Question: I want to get rid of the letters going up when I hit enter in a text field. What should I do?

It's part of the code.
'''
Container(
child: TextField(
textAlign: TextAlign.center,
autofocus: true,
// controller: myController,
onChanged: (value) {
// print('$value');
setState(() {
mainText = value;
});
},
keyboardType: TextInputType.multiline,
minLines: 1,
maxLines: 10,
decoration: InputDecoration(
focusedBorder: InputBorder.none,
enabledBorder: InputBorder.none,
hintText: "jjalbeun geulgwireul jibpilhaejuseyo",
hintStyle:
TextStyle(fontSize: 14, color: Colors.black),
),
),
)
'''
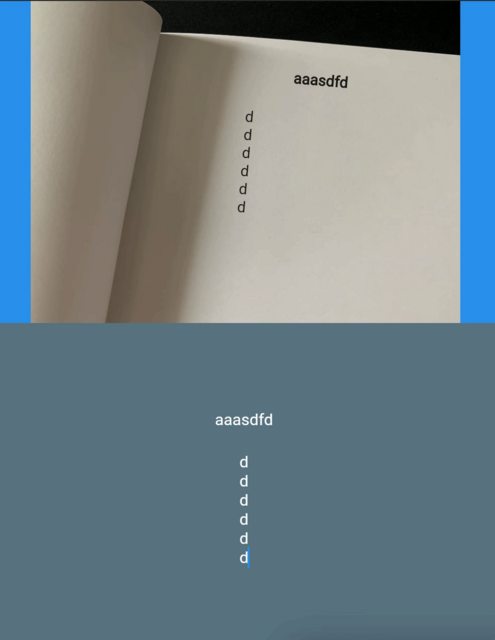
Answer: As per your hint text you just want short text and you can achieve by integrating with only single line textfield
'''
Container(
child: TextField(
textAlign: TextAlign.center,
autofocus: true,
// controller: myController,
onChanged: (value) {
setState(() {
mainText = value;
});
},
keyboardType: TextInputType.text, // this is change
textInputAction: TextInputAction.done, // this is change
decoration: InputDecoration(
focusedBorder: InputBorder.none,
enabledBorder: InputBorder.none,
hintText: "jjalbeun geulgwireul jibpilhaejuseyo",
hintStyle: TextStyle(fontSize: 14, color: Colors.black),
),
),
)
'''
for multiline text:
'''
keyboardType: TextInputType.multiline,
maxLines: 5,
textInputAction: TextInputAction.newline,
'''